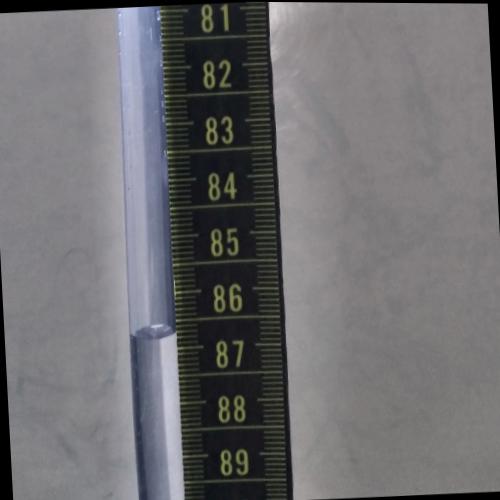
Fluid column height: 86.7 cm